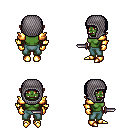
a pixel art fantasy rpg character, female body template, orc, green skin, gold arm armor, teal pants, raven pageboy hairstyle, chain hood, gold gloves, gold boots, dagger, four views (front, back, left, right), 2x2 character sprite sheet, small pixel art, hard edges, no anti-aliasing